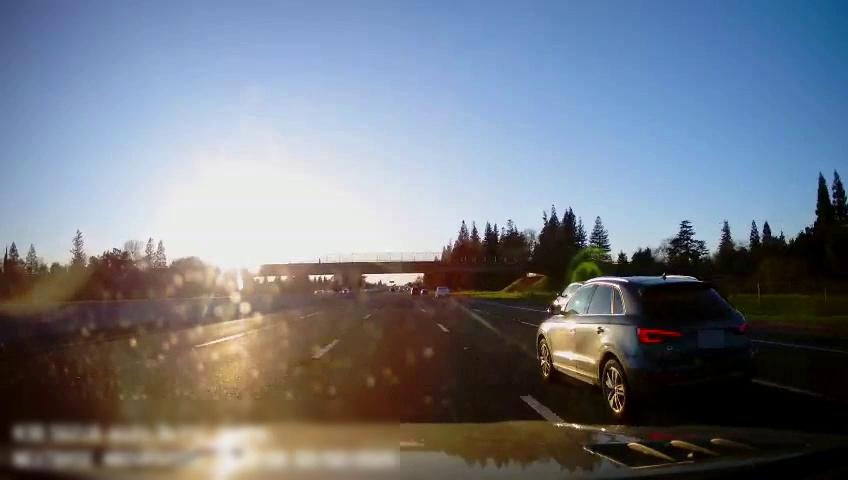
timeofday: Day
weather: Sunny
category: Drivable Space
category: Vehicles | Truck
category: Vehicles | SUV
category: Vehicles | Car
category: Lanes | Alternate Lane
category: Lanes | Alternate Lane
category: Lanes | Current Lane
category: Lanes | Current Lane
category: Lanes | Alternate Lane
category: Lanes | Alternate Lane